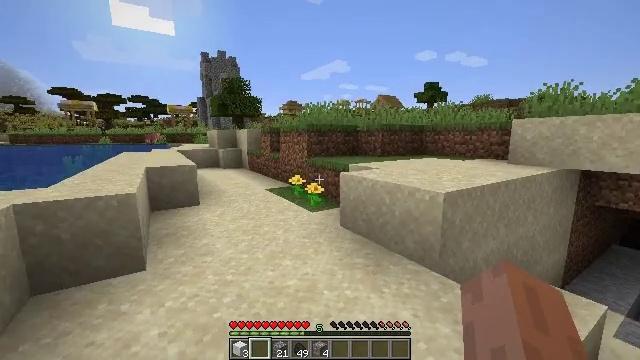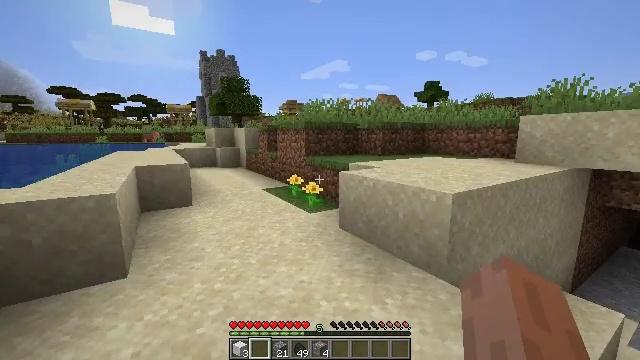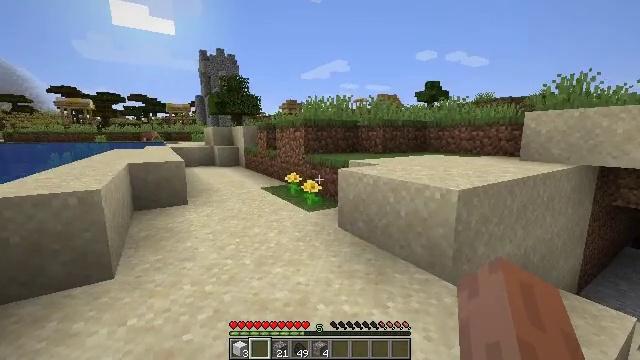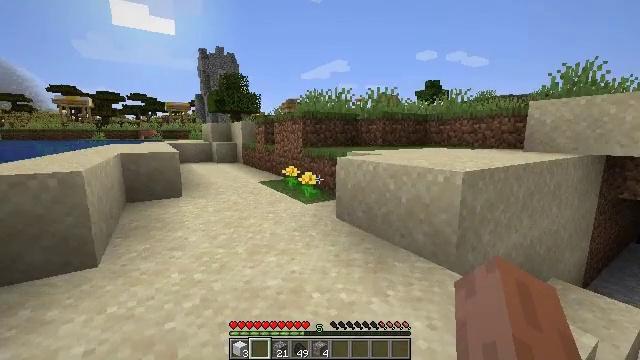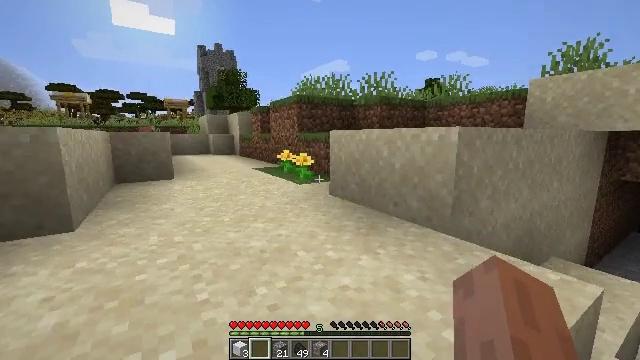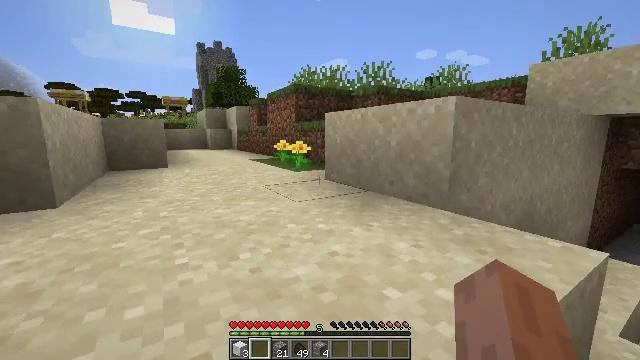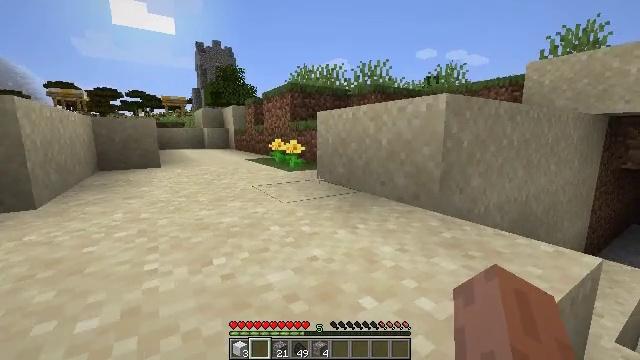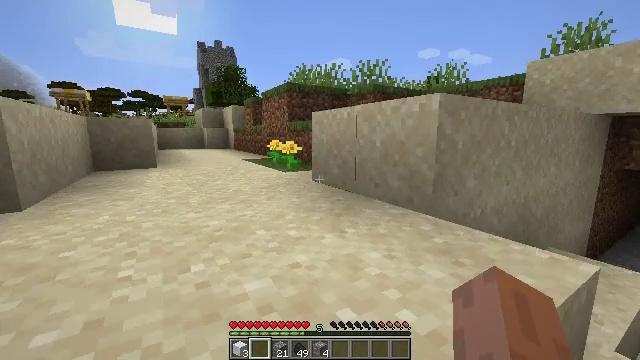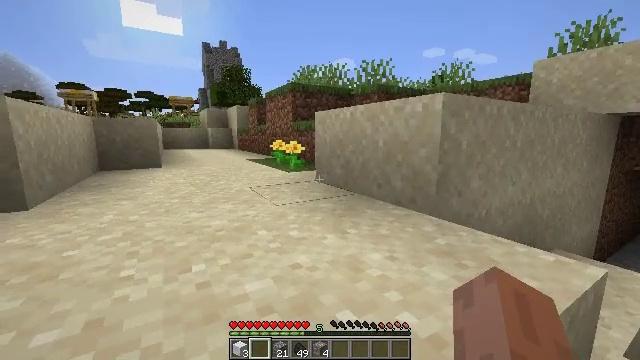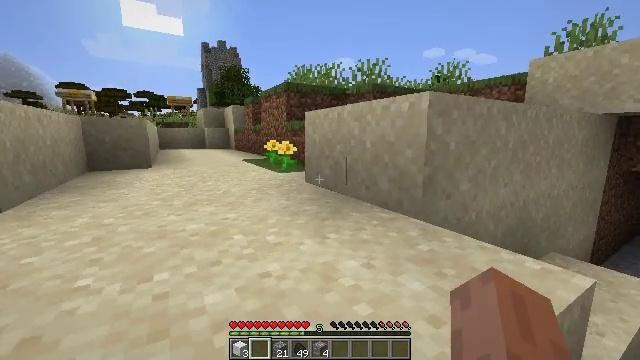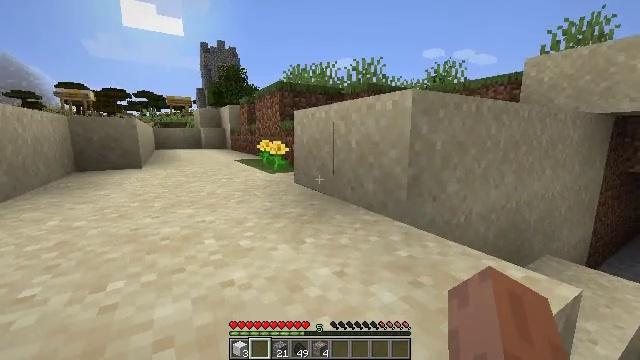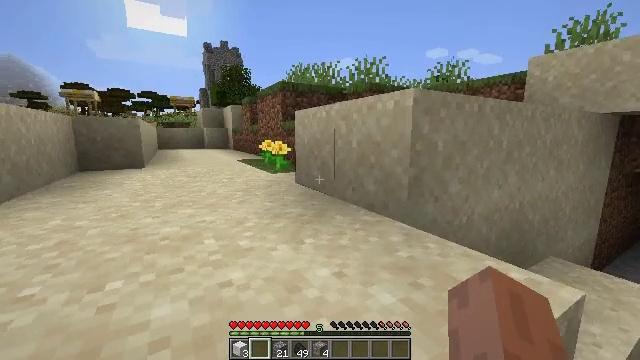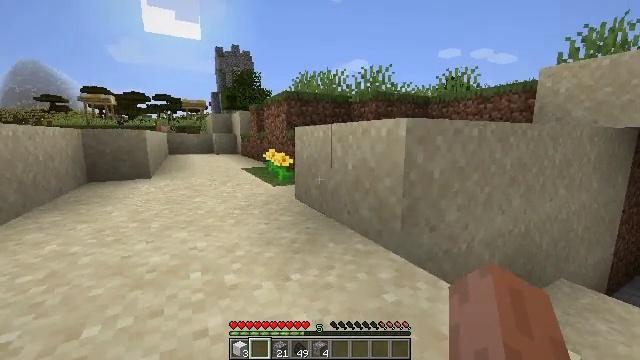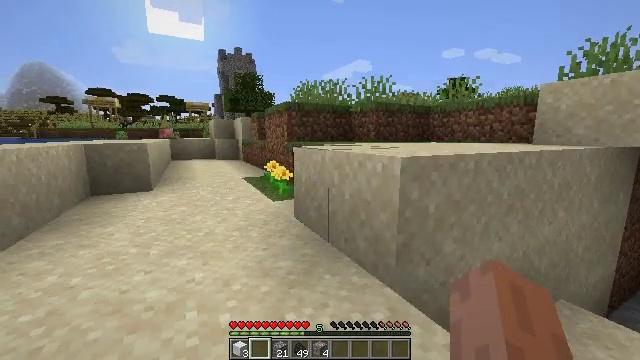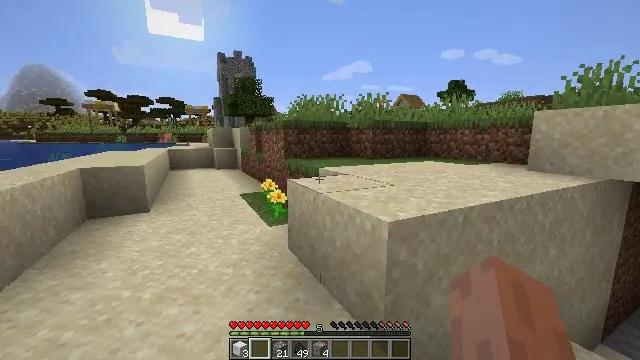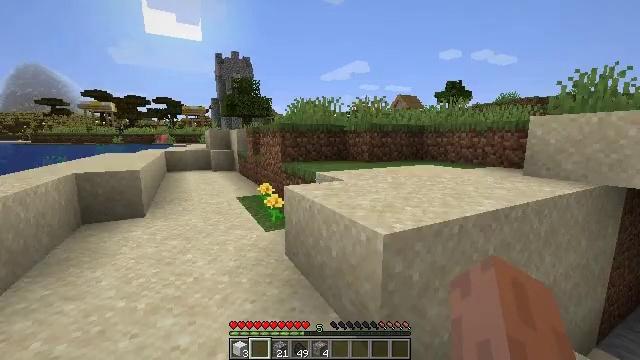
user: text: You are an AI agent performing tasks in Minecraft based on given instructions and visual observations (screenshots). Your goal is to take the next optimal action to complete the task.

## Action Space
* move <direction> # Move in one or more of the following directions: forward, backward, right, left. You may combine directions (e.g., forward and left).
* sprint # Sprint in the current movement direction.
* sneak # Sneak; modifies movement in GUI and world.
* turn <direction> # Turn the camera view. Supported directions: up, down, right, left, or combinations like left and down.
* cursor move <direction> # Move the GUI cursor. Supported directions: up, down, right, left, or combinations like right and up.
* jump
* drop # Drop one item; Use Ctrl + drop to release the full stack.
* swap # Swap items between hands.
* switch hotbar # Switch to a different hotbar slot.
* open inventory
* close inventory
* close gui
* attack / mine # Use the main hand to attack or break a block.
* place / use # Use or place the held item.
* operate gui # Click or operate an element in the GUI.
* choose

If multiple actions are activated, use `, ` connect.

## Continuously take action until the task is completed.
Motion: motion action
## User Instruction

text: Turn raw mutton into cooked mutton in the furnace.
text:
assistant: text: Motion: move forward
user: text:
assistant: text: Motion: move forward
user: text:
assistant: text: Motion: move forward
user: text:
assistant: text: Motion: move forward
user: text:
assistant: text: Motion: move forward
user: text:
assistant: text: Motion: move forward
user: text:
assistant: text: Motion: move forward
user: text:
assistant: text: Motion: move forward
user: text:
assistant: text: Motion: move forward
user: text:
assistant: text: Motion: move forward
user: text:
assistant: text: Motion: move forward
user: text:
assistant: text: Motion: move forward, turn left, jump
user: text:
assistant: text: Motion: move forward, jump
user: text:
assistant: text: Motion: move forward, jump
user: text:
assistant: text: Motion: move forward, jump
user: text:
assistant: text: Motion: move forward, turn right, jump
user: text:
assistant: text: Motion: move forward, turn right, jump
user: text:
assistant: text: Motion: move forward, turn right
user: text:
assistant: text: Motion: move forward, turn right
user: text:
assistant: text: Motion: move forward, turn right, jump
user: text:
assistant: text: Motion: move forward, jump
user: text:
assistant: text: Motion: move forward, jump
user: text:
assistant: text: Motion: move forward, jump
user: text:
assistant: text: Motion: move forward, jump
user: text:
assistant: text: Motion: move forward, jump
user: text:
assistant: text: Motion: move forward
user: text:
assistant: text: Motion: move forward
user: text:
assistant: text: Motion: move forward
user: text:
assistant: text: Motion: move forward
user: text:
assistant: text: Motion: move forward